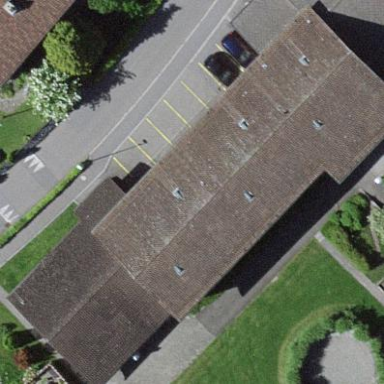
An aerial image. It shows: School building.